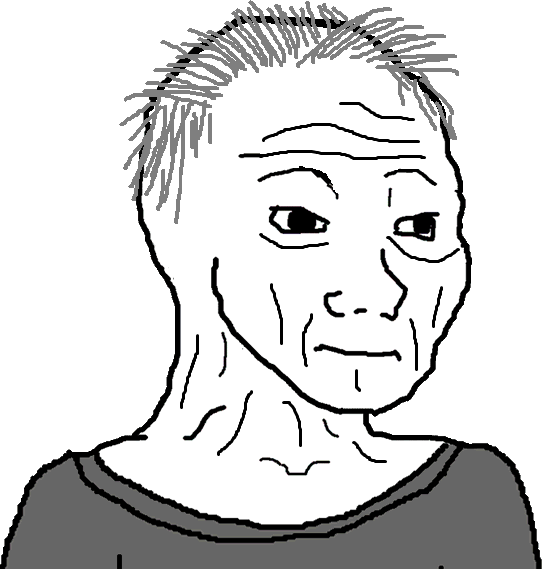
Label: 5_Doomer